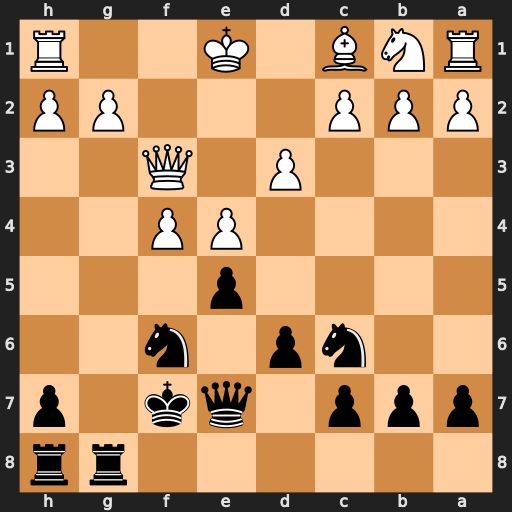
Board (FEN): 6rr/ppp1qk1p/2np1n2/4p3/4PP2/3P1Q2/PPP3PP/RNB1K2R
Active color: b
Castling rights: KQ
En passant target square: -
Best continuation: Nd4 Qf1 Nxc2+ Kd1 Nxa1